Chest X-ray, PA view. Patient: 63 years old, sex M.
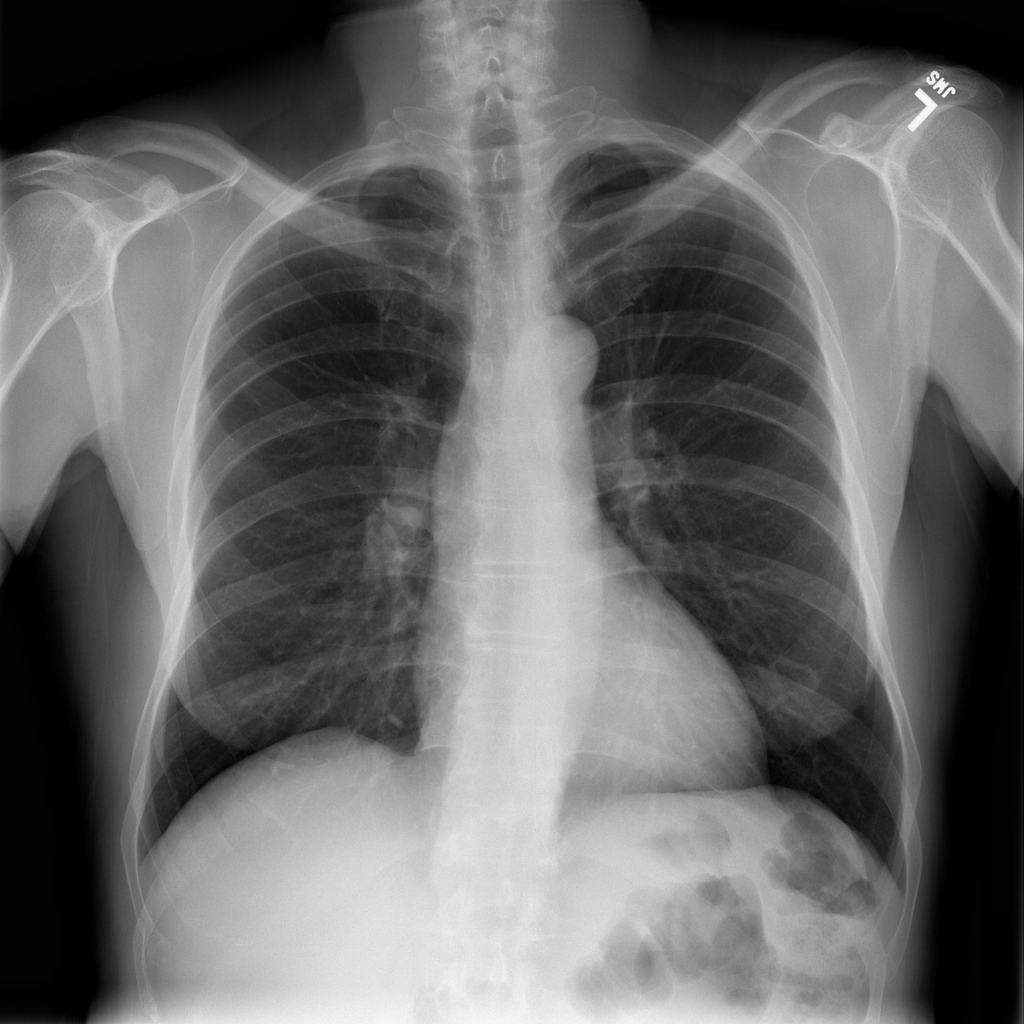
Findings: No Finding